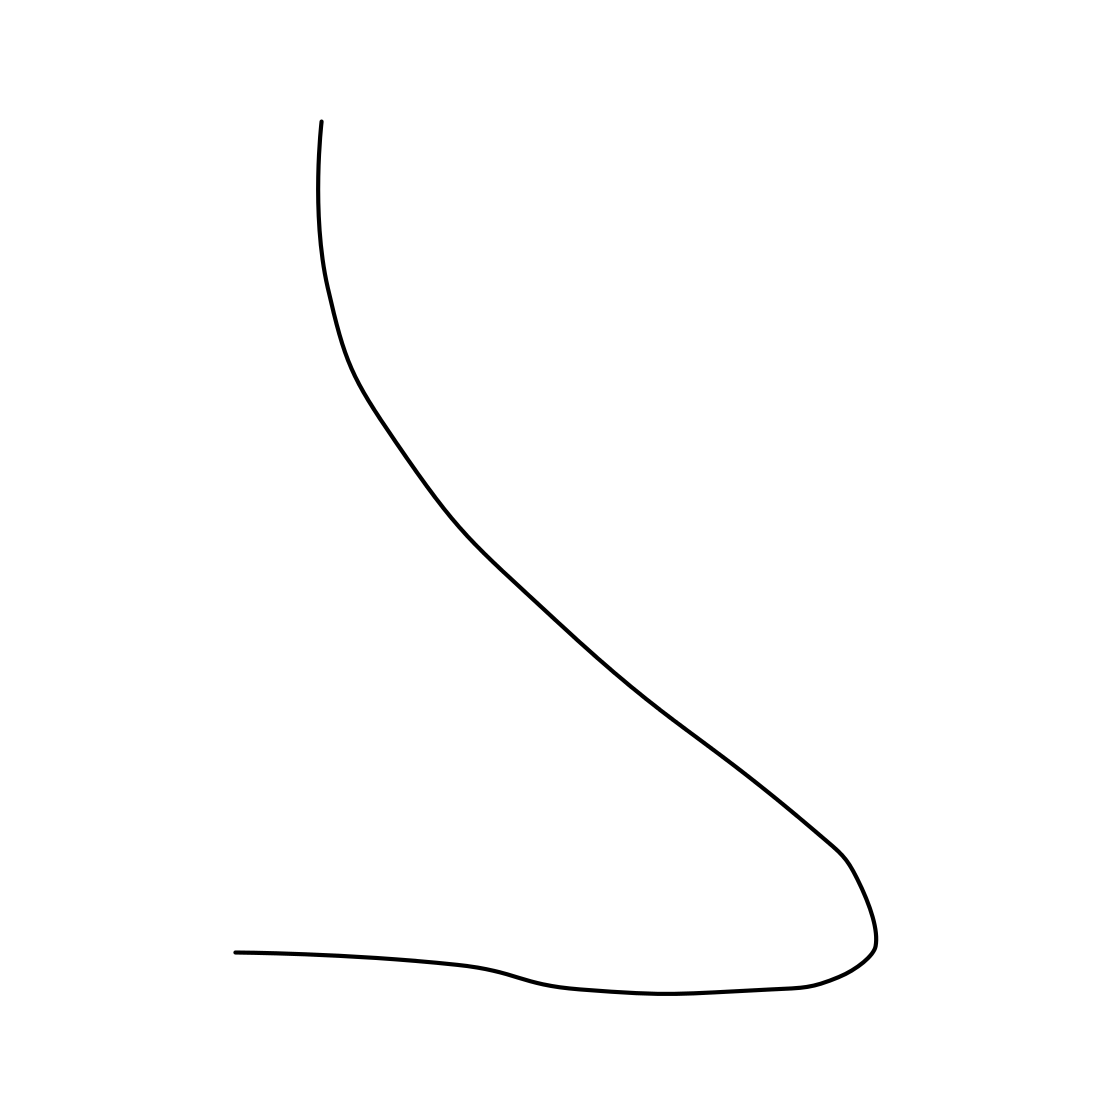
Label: nose